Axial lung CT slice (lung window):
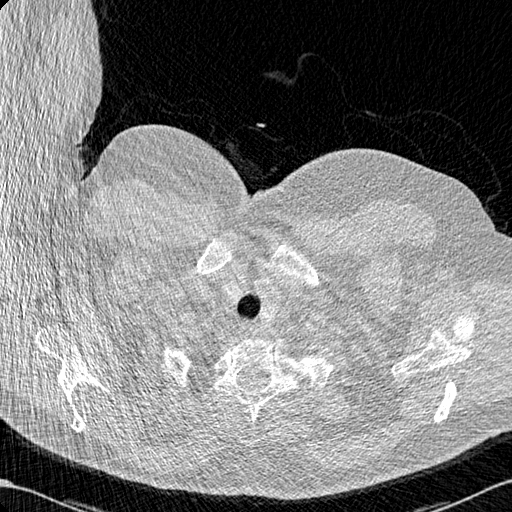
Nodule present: no